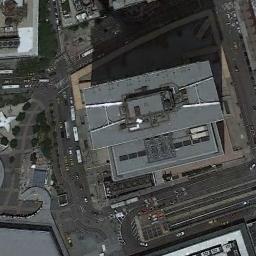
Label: commercial_area